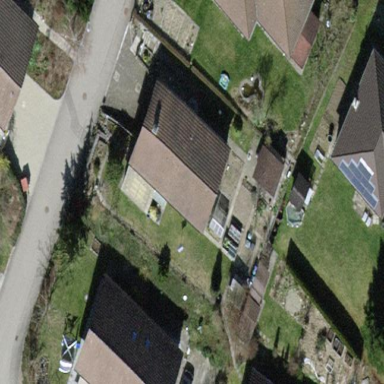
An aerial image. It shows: Detached building with gabled roof.